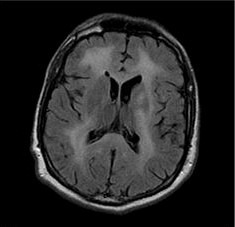
Label: notumor